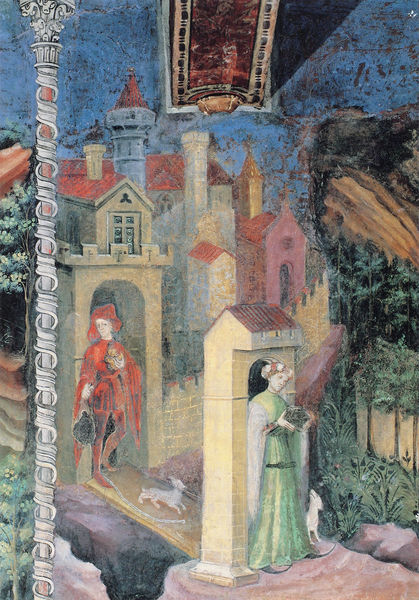
Titel: Il ciclo dei Mesi (Monatskreis)
Künstler: Meister Wenzeslaus
Standort: Trient, Torre Aquila (EU - I)
Schlagwörter: blau, gemälde, mann, grün, landschaft, menschen, stadt, ausschnitt, fenster, frau, kleid, männer, säule, gebäude, hund, hunde, rot, tier, wiese, häuser, büsche, renaissance, wald, kamine, turm, bogen, ort, dächer, detail, wandmalerei, balken, tor, zinnen, burg, illustration, fräulein, kranz, mittelalter, fresko, zinne, warm-kalt-kontrast